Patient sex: M
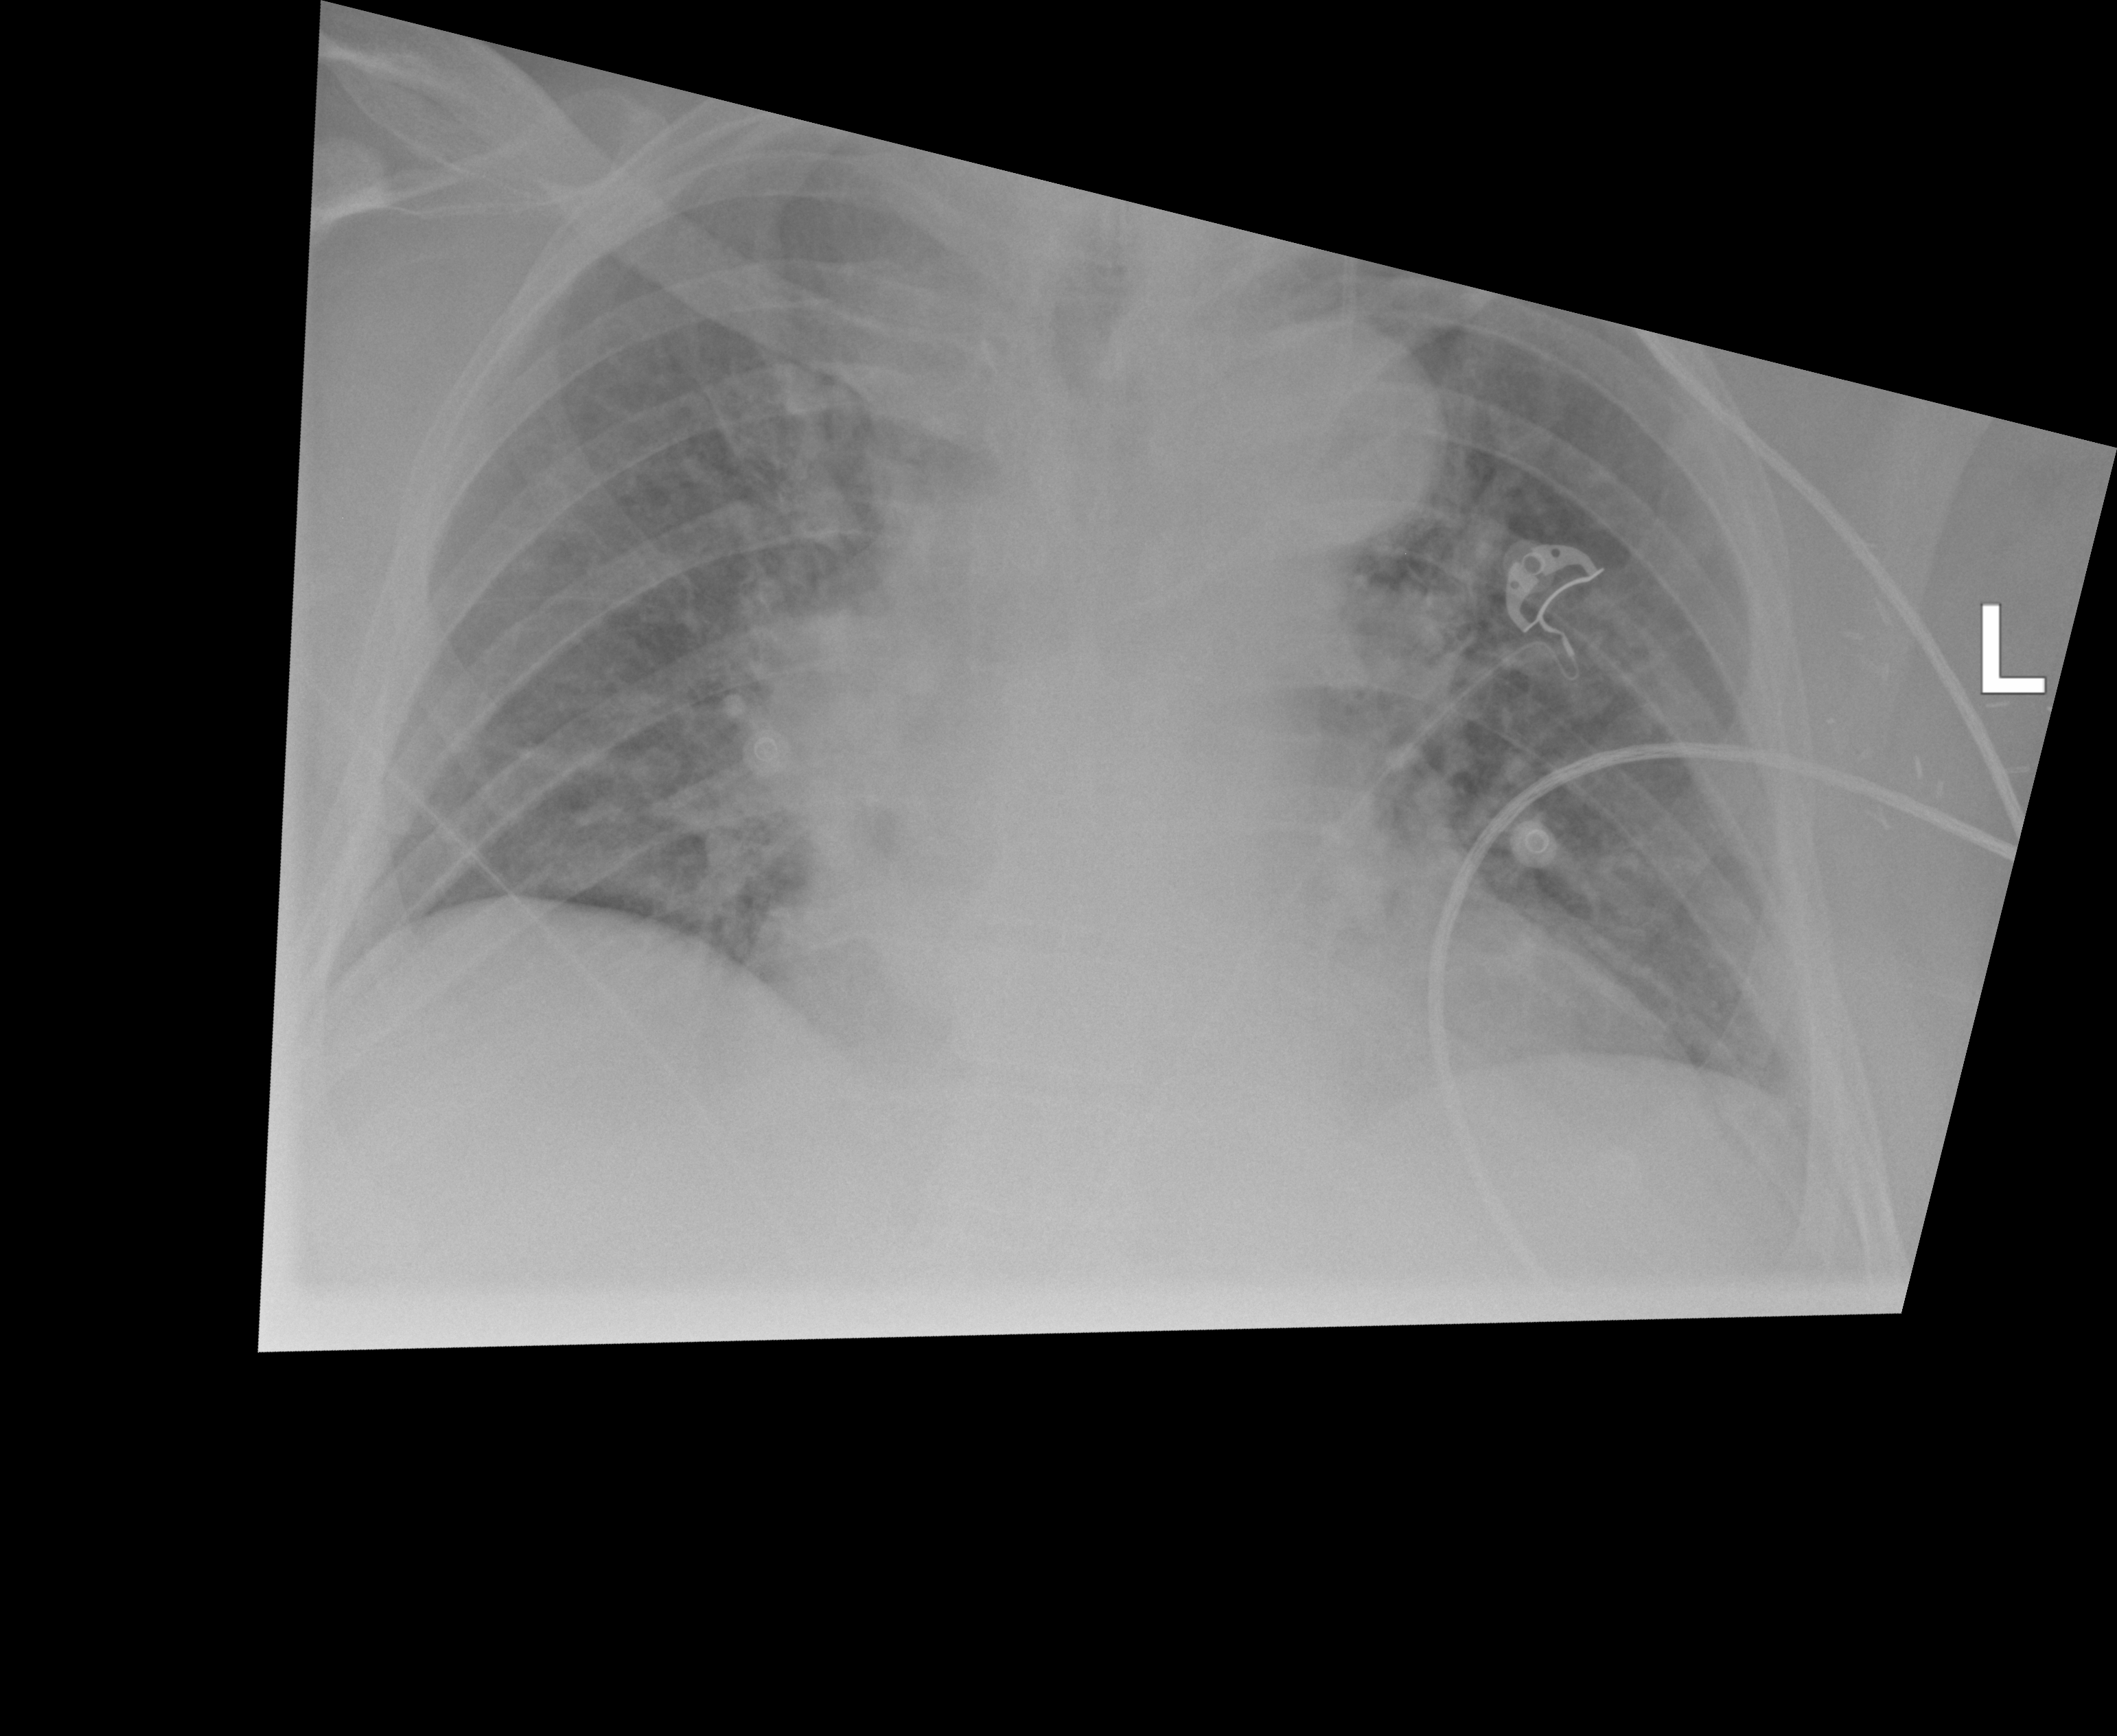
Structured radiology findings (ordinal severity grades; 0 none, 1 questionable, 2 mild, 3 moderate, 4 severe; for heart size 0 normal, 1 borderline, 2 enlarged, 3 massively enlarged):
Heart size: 2
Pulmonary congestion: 2
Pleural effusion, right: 0
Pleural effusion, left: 0
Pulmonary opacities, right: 1
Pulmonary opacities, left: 1
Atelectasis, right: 2
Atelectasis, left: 2